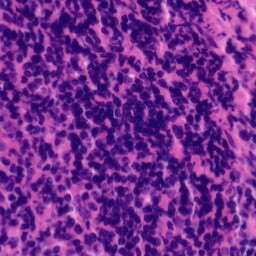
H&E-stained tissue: Tonsil